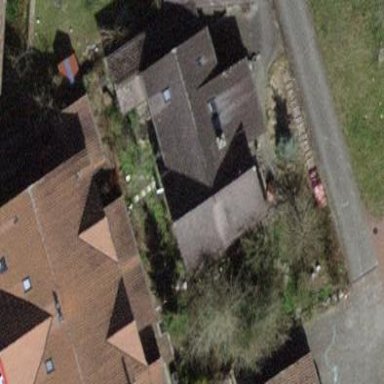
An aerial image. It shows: Building with tiled roof.